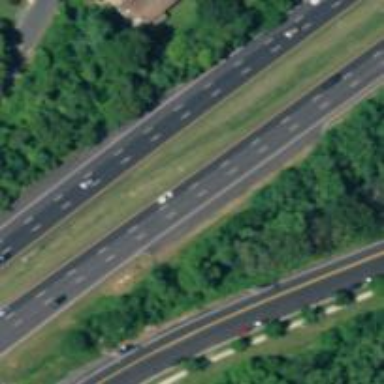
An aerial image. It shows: This image shows trunk highway that functions as expressway.